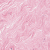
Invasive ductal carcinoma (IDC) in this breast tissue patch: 0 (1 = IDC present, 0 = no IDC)